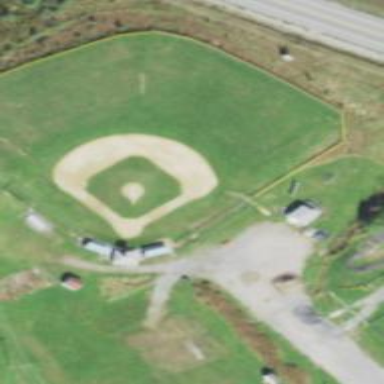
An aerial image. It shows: Baseball pitch for leisure land.